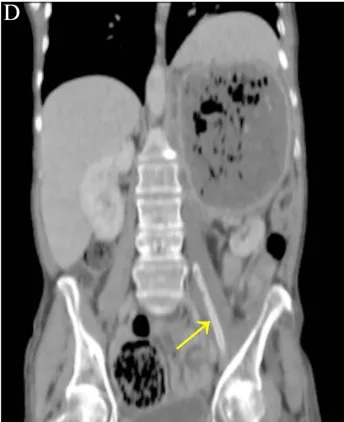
CT scan of 20 cm large left adrenocortical carcinoma (*) with segment 8 liver metastasis ( ). Drains in the abscess (arrows); the descending part is already resolved (D, E).
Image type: radiology (ct)